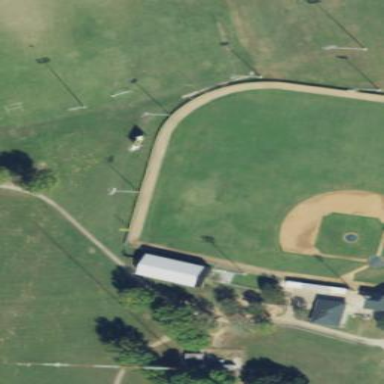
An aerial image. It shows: Baseball pitch for leisure and sports activities.